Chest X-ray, PA view. Patient: 54 years old, sex F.
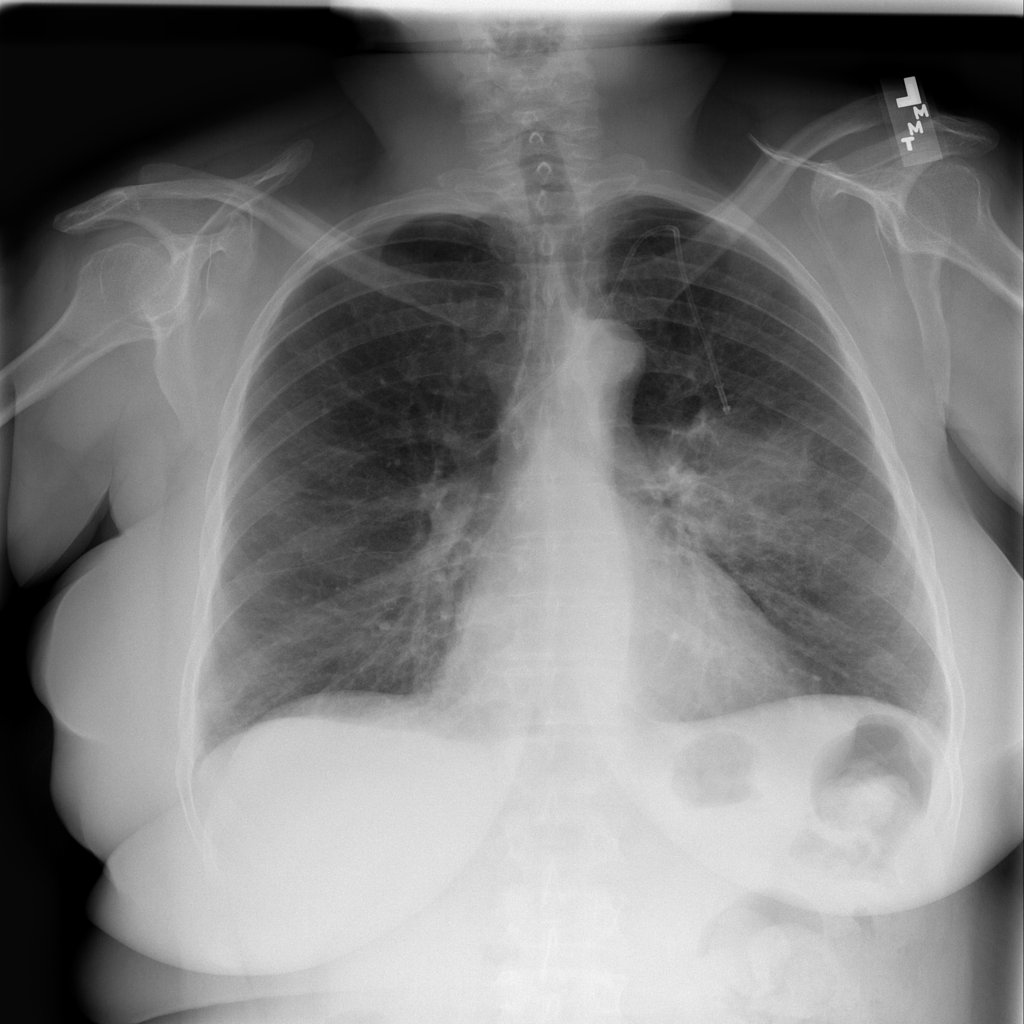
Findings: Infiltration